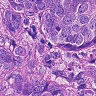
Metastatic tissue present: yes